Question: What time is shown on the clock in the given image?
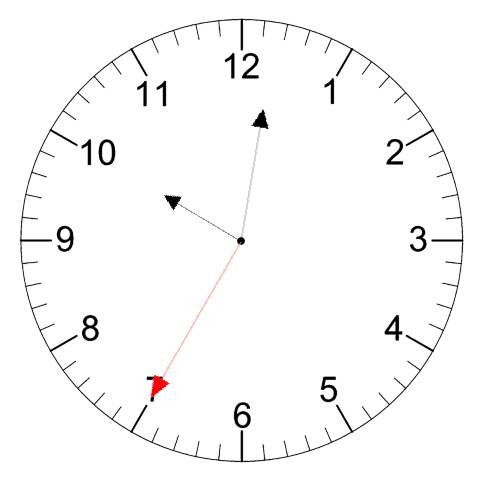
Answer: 10:01:35